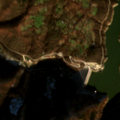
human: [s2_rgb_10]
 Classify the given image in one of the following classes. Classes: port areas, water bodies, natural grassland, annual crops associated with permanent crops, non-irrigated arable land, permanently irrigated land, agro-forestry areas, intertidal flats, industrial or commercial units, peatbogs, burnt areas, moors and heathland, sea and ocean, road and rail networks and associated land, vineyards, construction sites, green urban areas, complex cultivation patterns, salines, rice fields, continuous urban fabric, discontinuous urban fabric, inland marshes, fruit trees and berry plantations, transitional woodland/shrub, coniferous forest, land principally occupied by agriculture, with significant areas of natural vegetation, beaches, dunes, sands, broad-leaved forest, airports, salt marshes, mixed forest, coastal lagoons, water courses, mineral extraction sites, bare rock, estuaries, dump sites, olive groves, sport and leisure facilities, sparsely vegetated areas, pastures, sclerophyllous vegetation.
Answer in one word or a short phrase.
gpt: land principally occupied by agriculture, with significant areas of natural vegetation, broad-leaved forest, water bodies